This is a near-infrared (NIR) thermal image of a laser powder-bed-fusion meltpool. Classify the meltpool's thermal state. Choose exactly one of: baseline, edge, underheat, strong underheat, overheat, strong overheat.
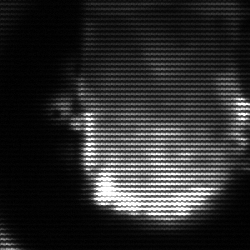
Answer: baseline